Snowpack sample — Loveland Pass, Silver Plume, Colorado, USA (2/11/26, 12:00 PM MST)
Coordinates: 39.663, -105.886
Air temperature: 35 °F
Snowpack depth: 82 cm
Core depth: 10 cm
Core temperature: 17.6 °F
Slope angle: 13°, slope face: 12°
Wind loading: high
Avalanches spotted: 1
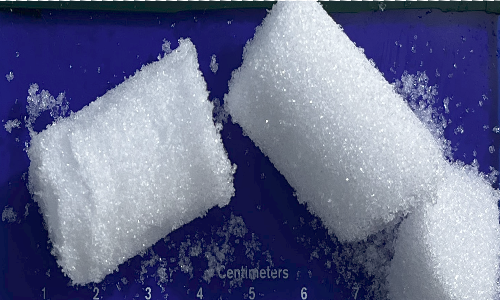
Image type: core
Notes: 1 small avalanche spotted on the north side of the bowl, lots of wind loading